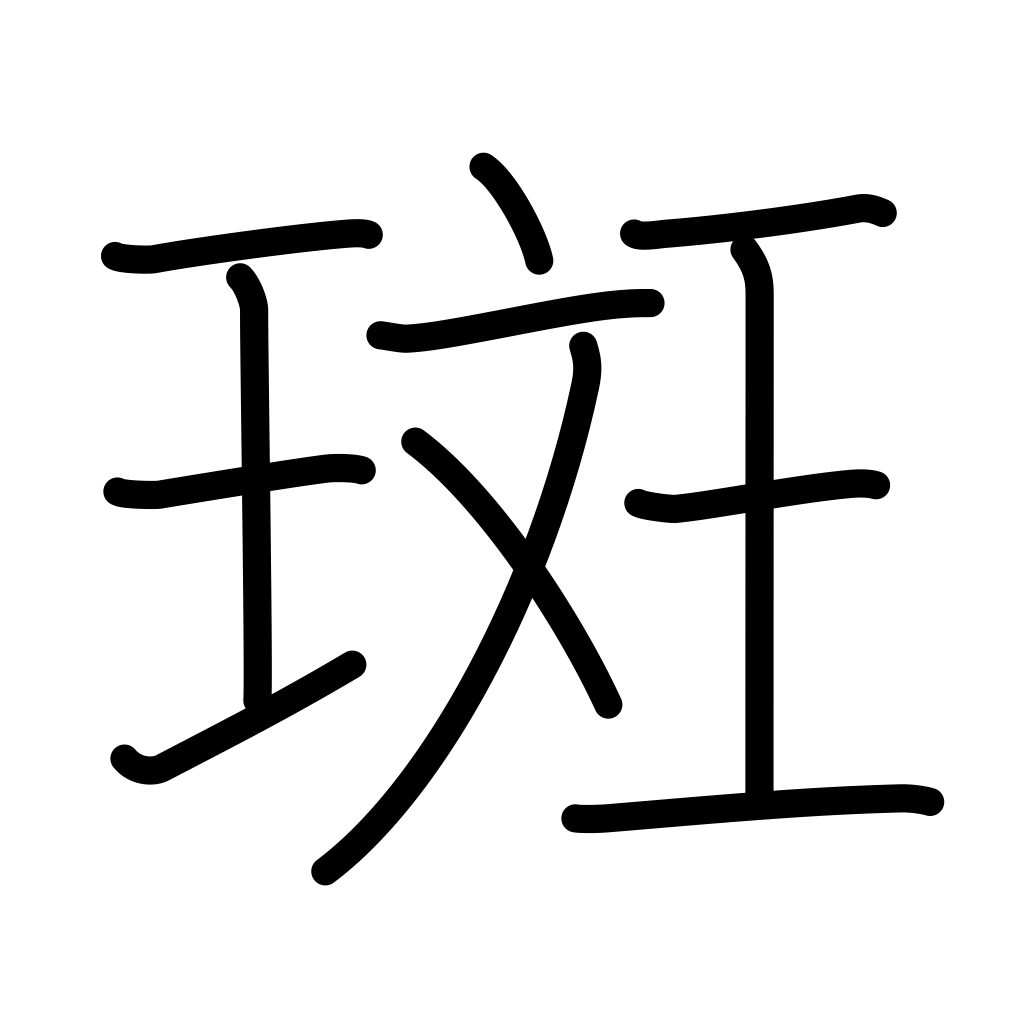
Meaning: spot, blemish, speck, patches